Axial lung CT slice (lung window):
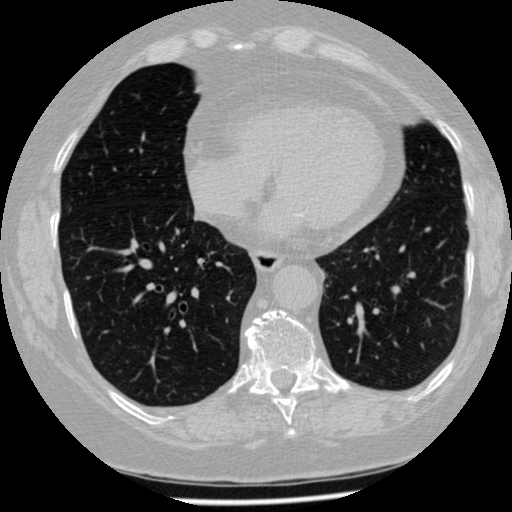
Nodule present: no